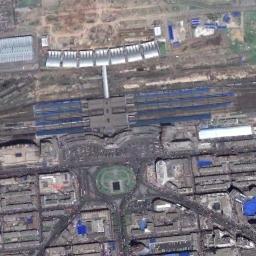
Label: railway_station